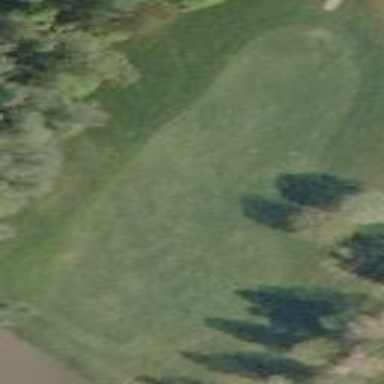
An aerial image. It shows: Rough area in golf course.